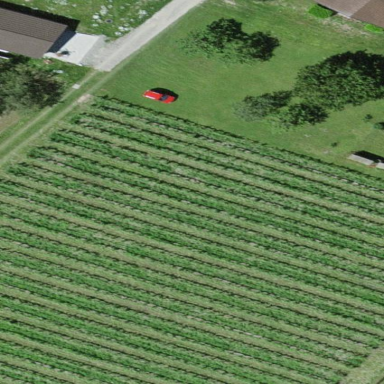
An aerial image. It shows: Vineyard where grapes are grown.